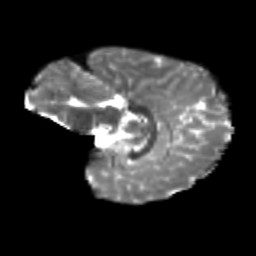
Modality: T2w
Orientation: sagittal
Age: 9
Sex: male
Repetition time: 9.5 s
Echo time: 0.089 s